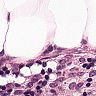
Metastatic tissue present: no